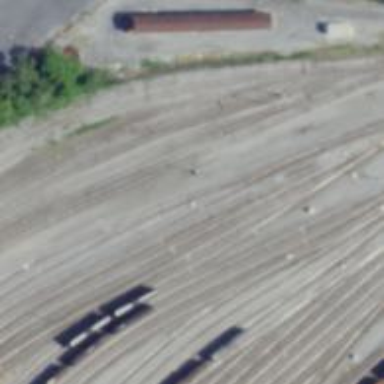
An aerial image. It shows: Railway yard used for servicing trains.